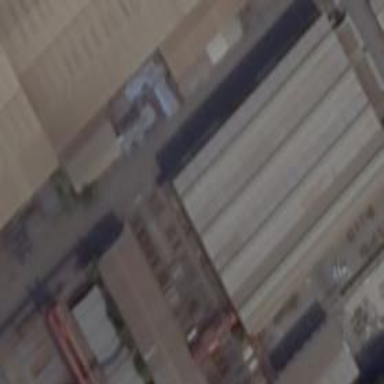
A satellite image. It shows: Industrial building.